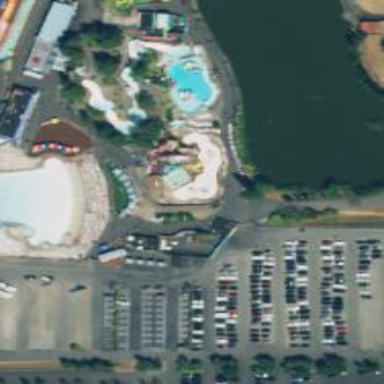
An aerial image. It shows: Water slide attraction.